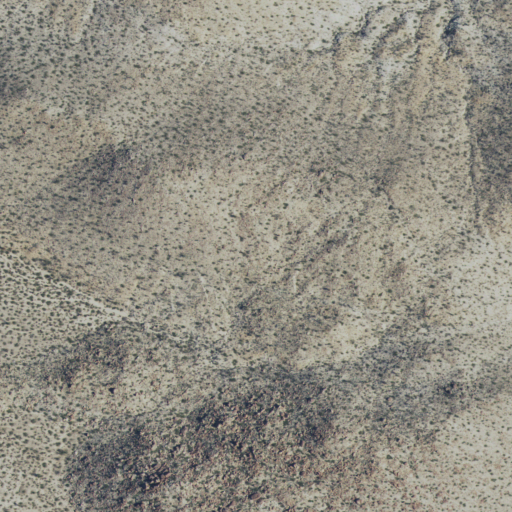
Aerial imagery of mountain in California named Round Granite Hill containing barren land and shrub